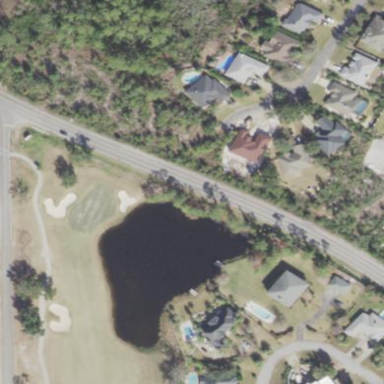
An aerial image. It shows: Water hazard on golf course. The hazard is natural water feature.